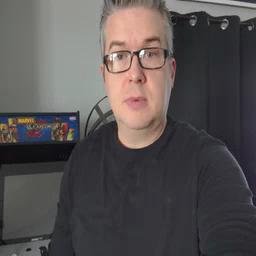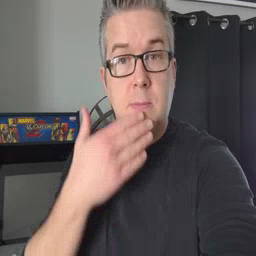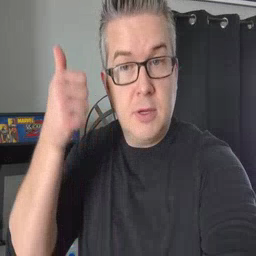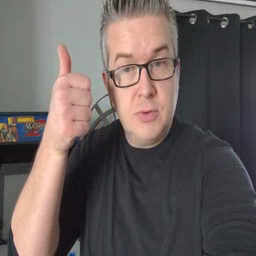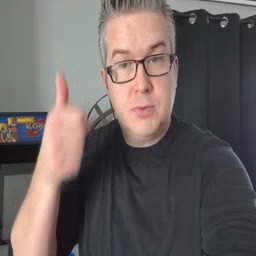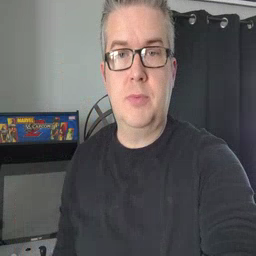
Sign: better